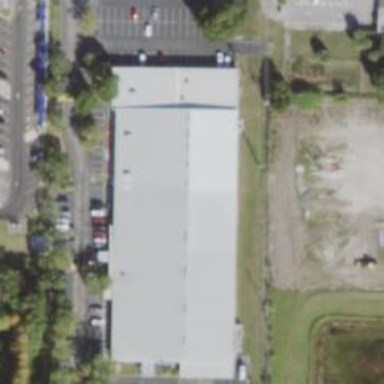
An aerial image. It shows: Building with bowling alley inside.